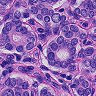
Metastatic tissue present: yes